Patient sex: M
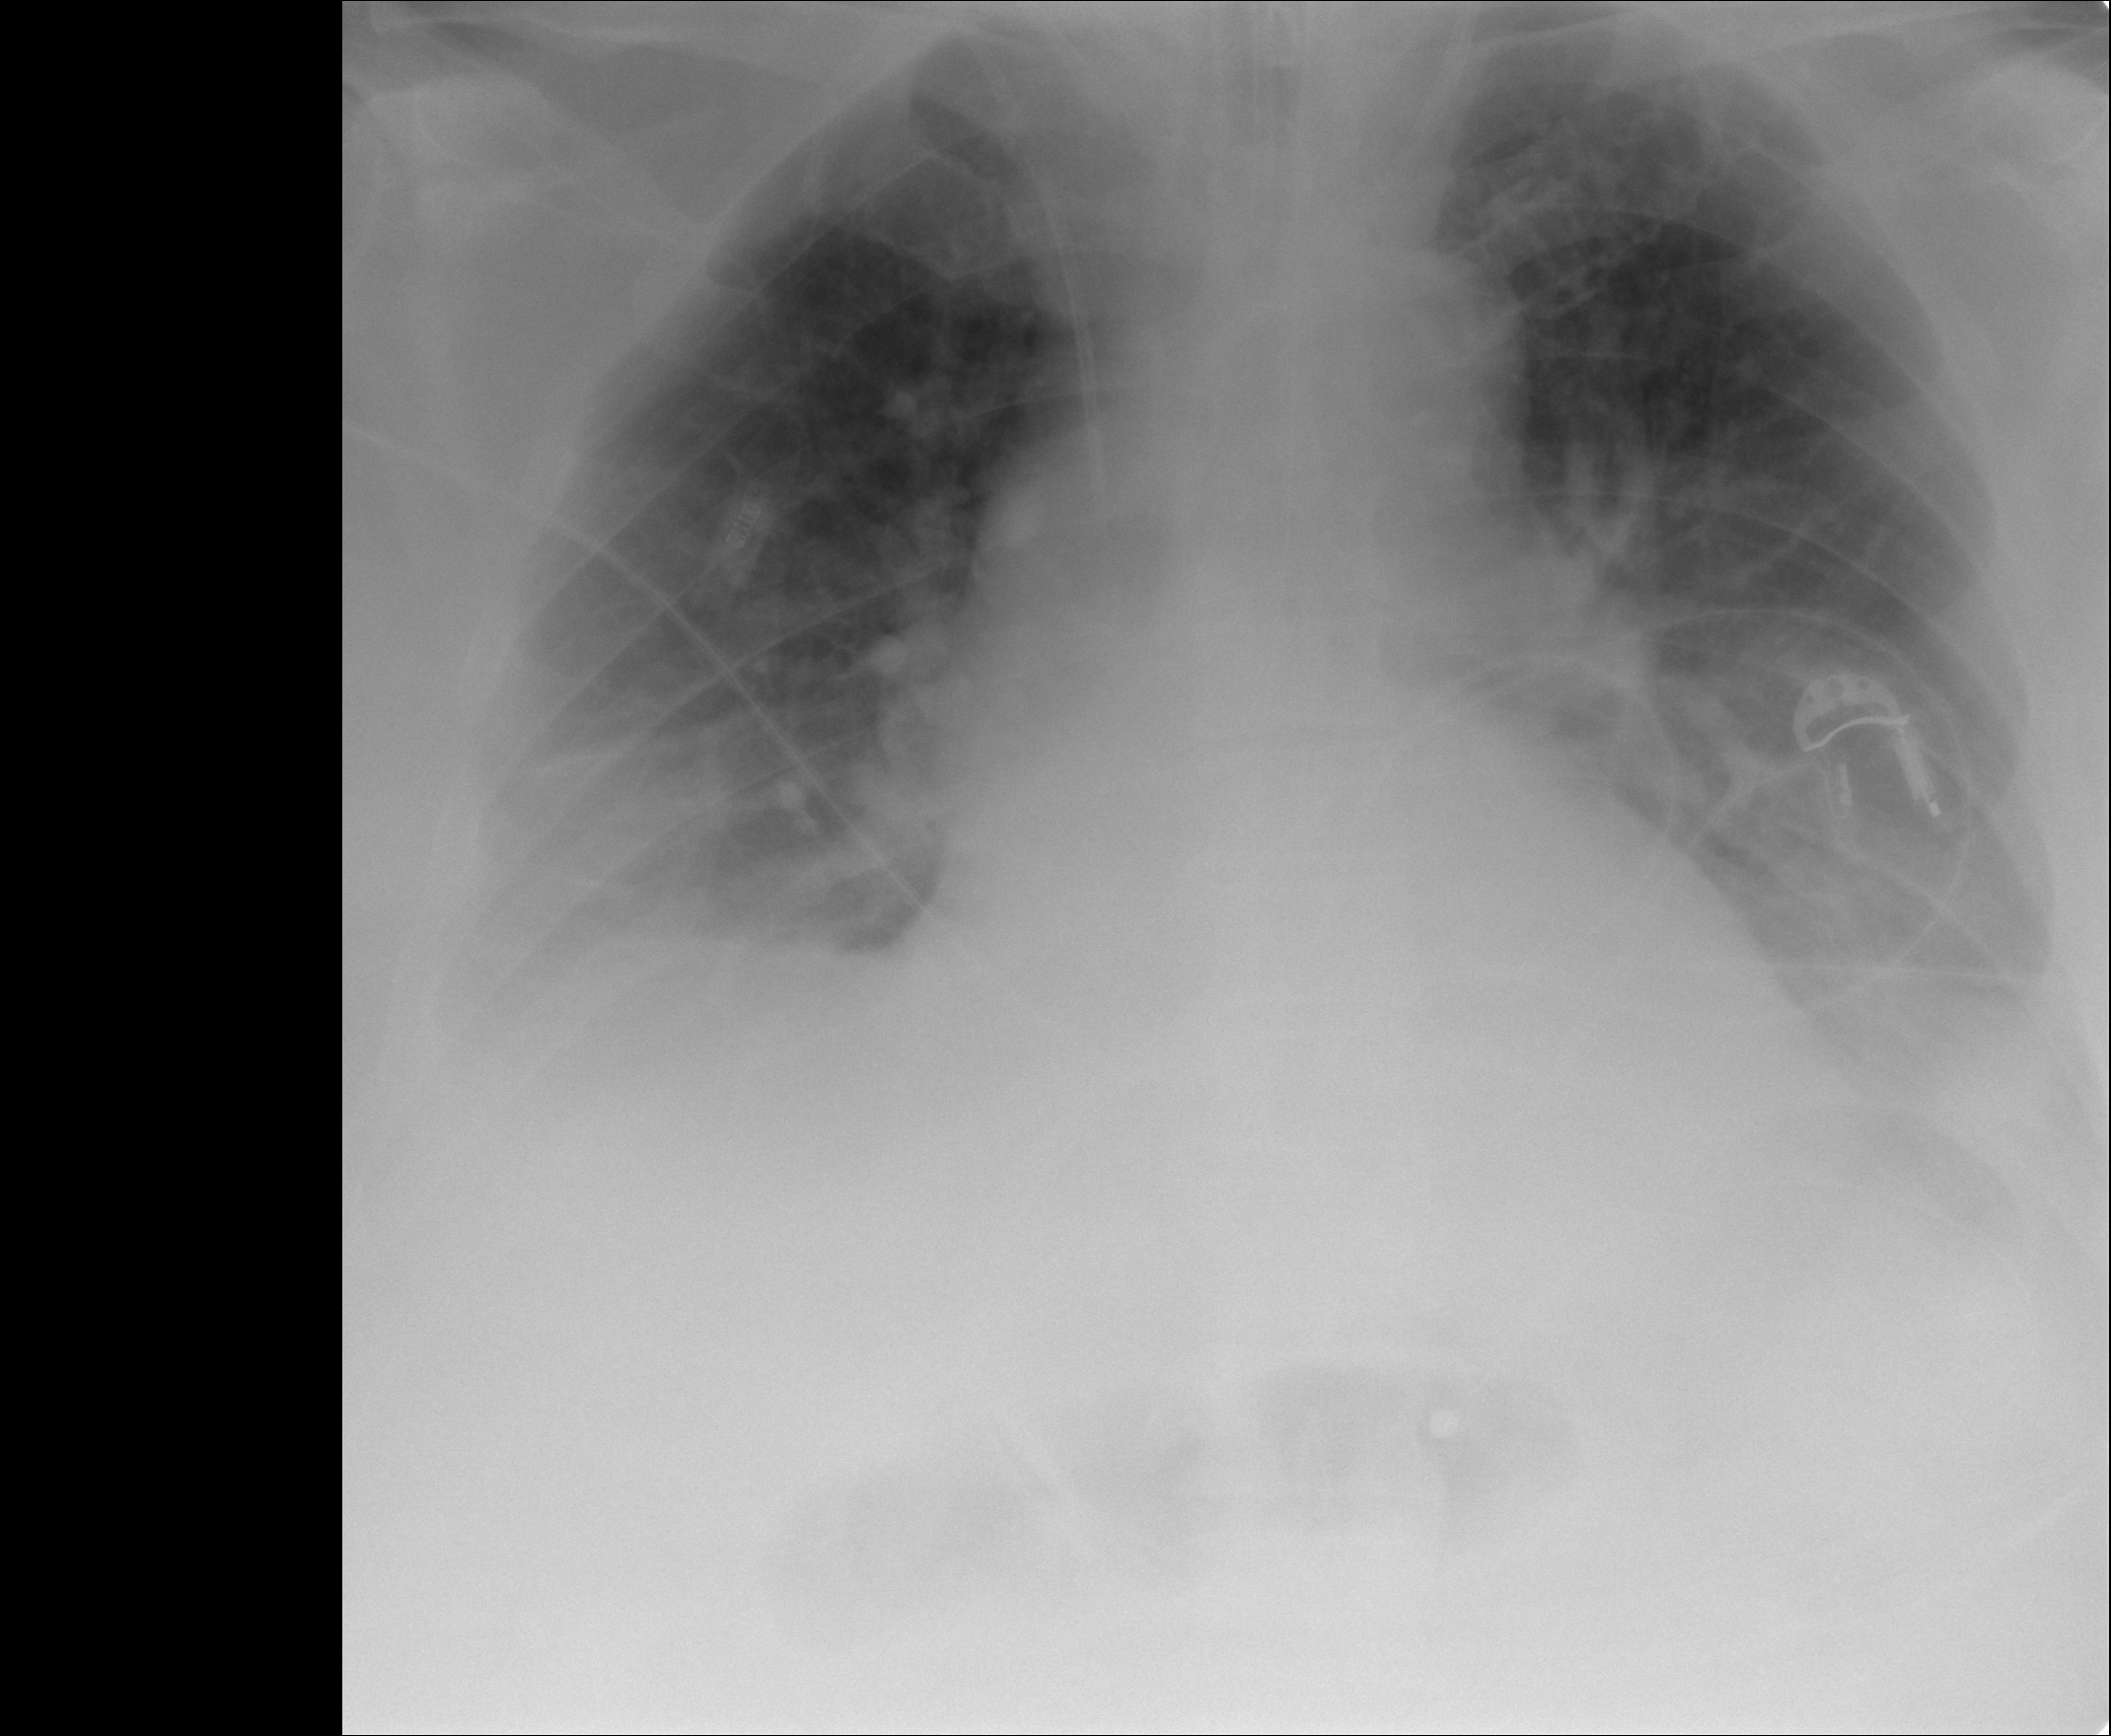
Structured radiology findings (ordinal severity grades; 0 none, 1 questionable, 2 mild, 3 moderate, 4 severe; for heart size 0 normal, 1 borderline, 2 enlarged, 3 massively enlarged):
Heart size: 1
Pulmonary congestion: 2
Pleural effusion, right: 1
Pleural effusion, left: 2
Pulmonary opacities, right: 2
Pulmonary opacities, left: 0
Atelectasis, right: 2
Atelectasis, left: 2